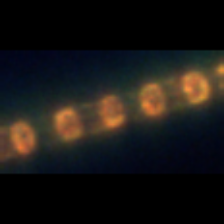
Taxon: Skeletonema
Group: Diatoms